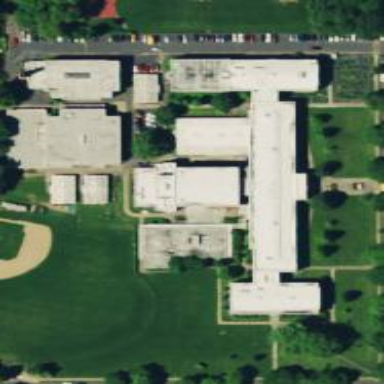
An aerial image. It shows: School.